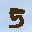
Label: 5